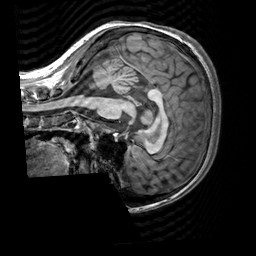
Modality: T1w
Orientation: sagittal
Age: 18
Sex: female
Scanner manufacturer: siemens
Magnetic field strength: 3 T
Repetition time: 2.3 s
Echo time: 0.00303 s